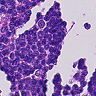
Metastatic tissue present: no